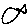
Label: fish